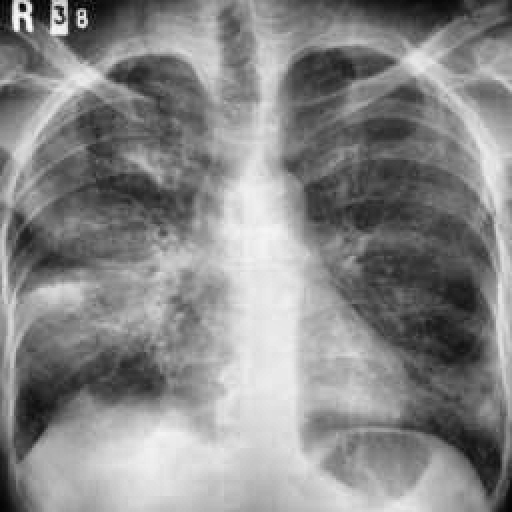
Finding: TUBERCULOSIS